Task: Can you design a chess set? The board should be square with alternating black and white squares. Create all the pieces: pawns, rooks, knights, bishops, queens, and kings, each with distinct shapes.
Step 1529:
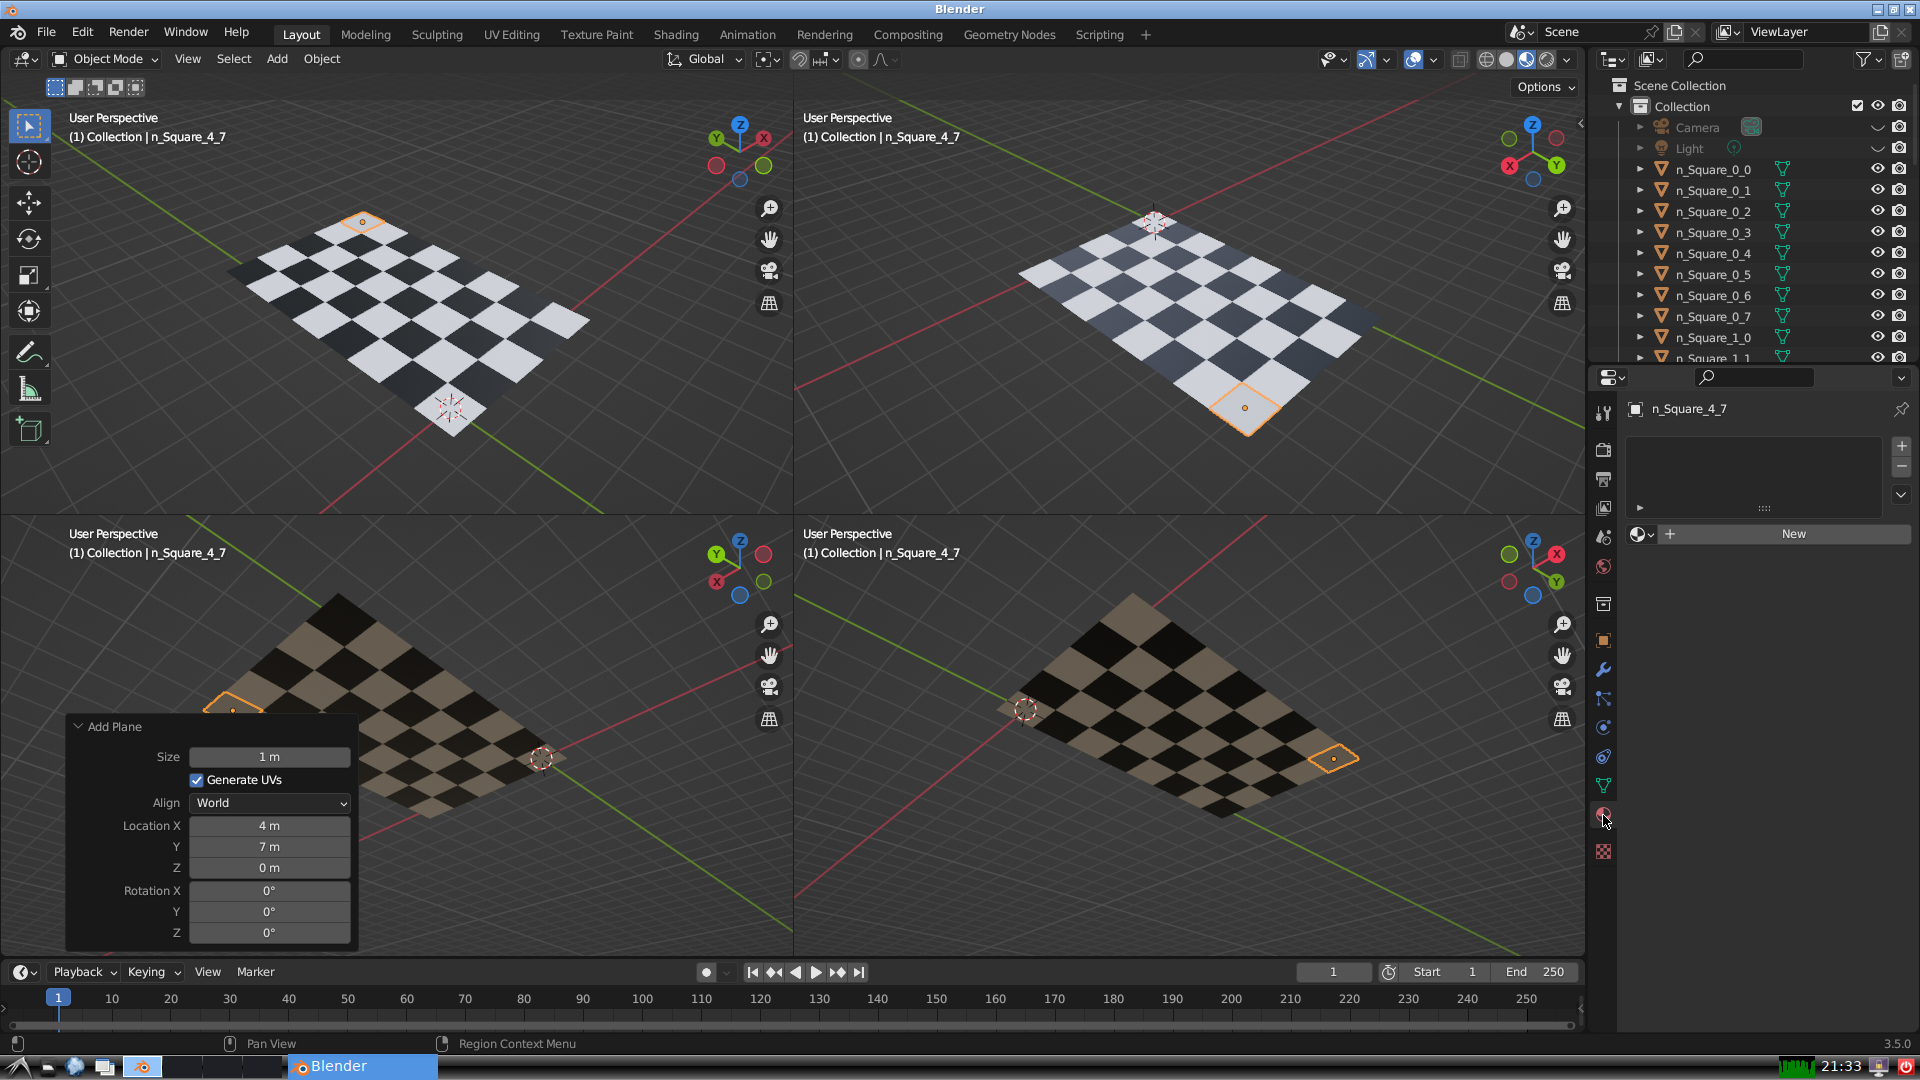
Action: {"mouse_move": [1636, 534]}